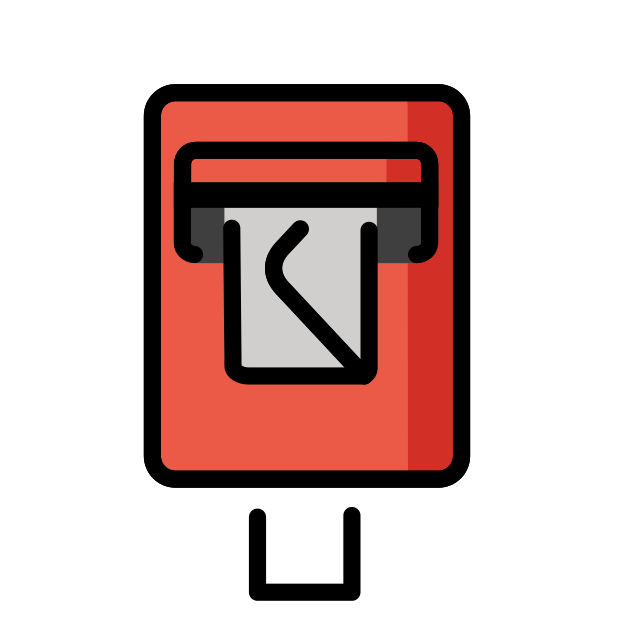
Emoji: 📮
Name: postbox
Unicode: 0x1f4ee